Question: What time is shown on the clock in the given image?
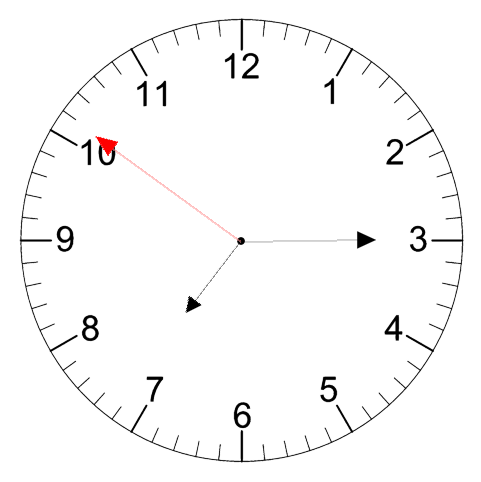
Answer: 07:14:51